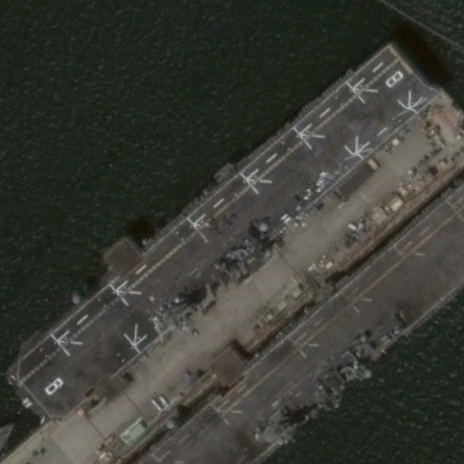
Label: assault